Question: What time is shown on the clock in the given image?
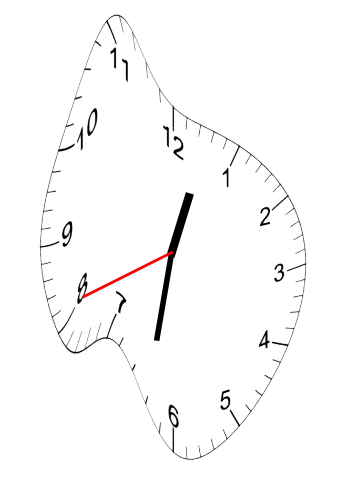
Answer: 12:31:41